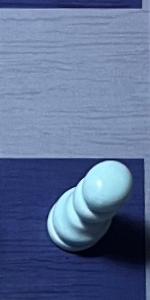
Label: Pawn_White